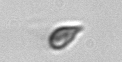
Label: Cryptophyta